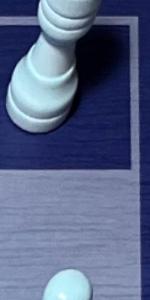
Label: Empty